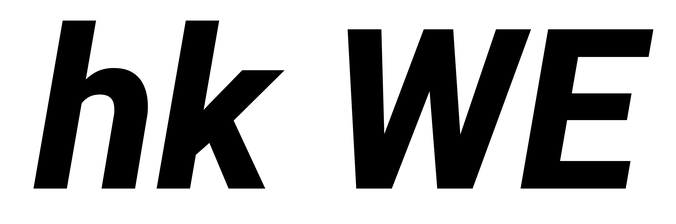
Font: Roboto-Italic_ExtraBold_Italic